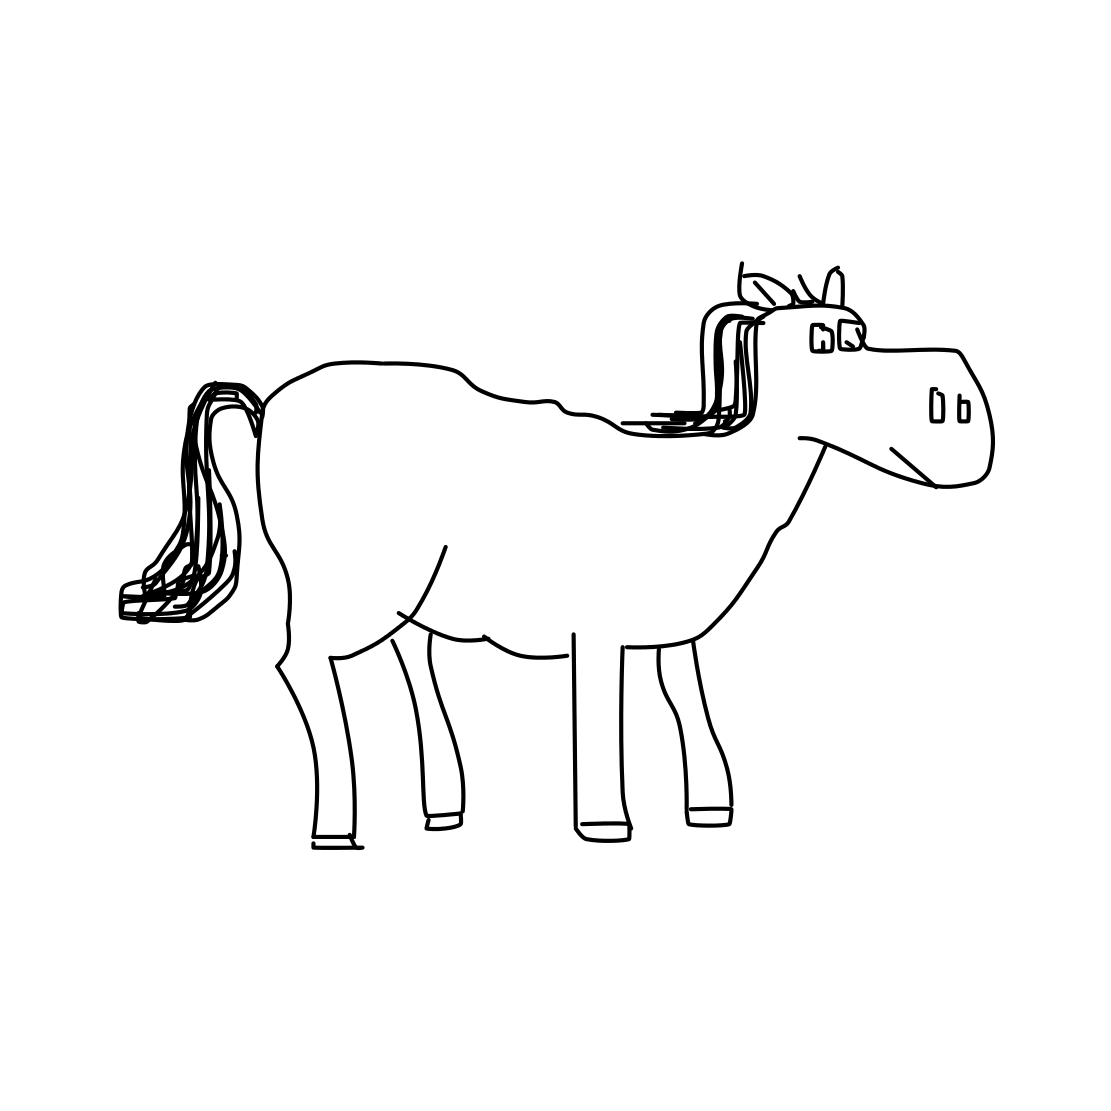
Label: horse